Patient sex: F
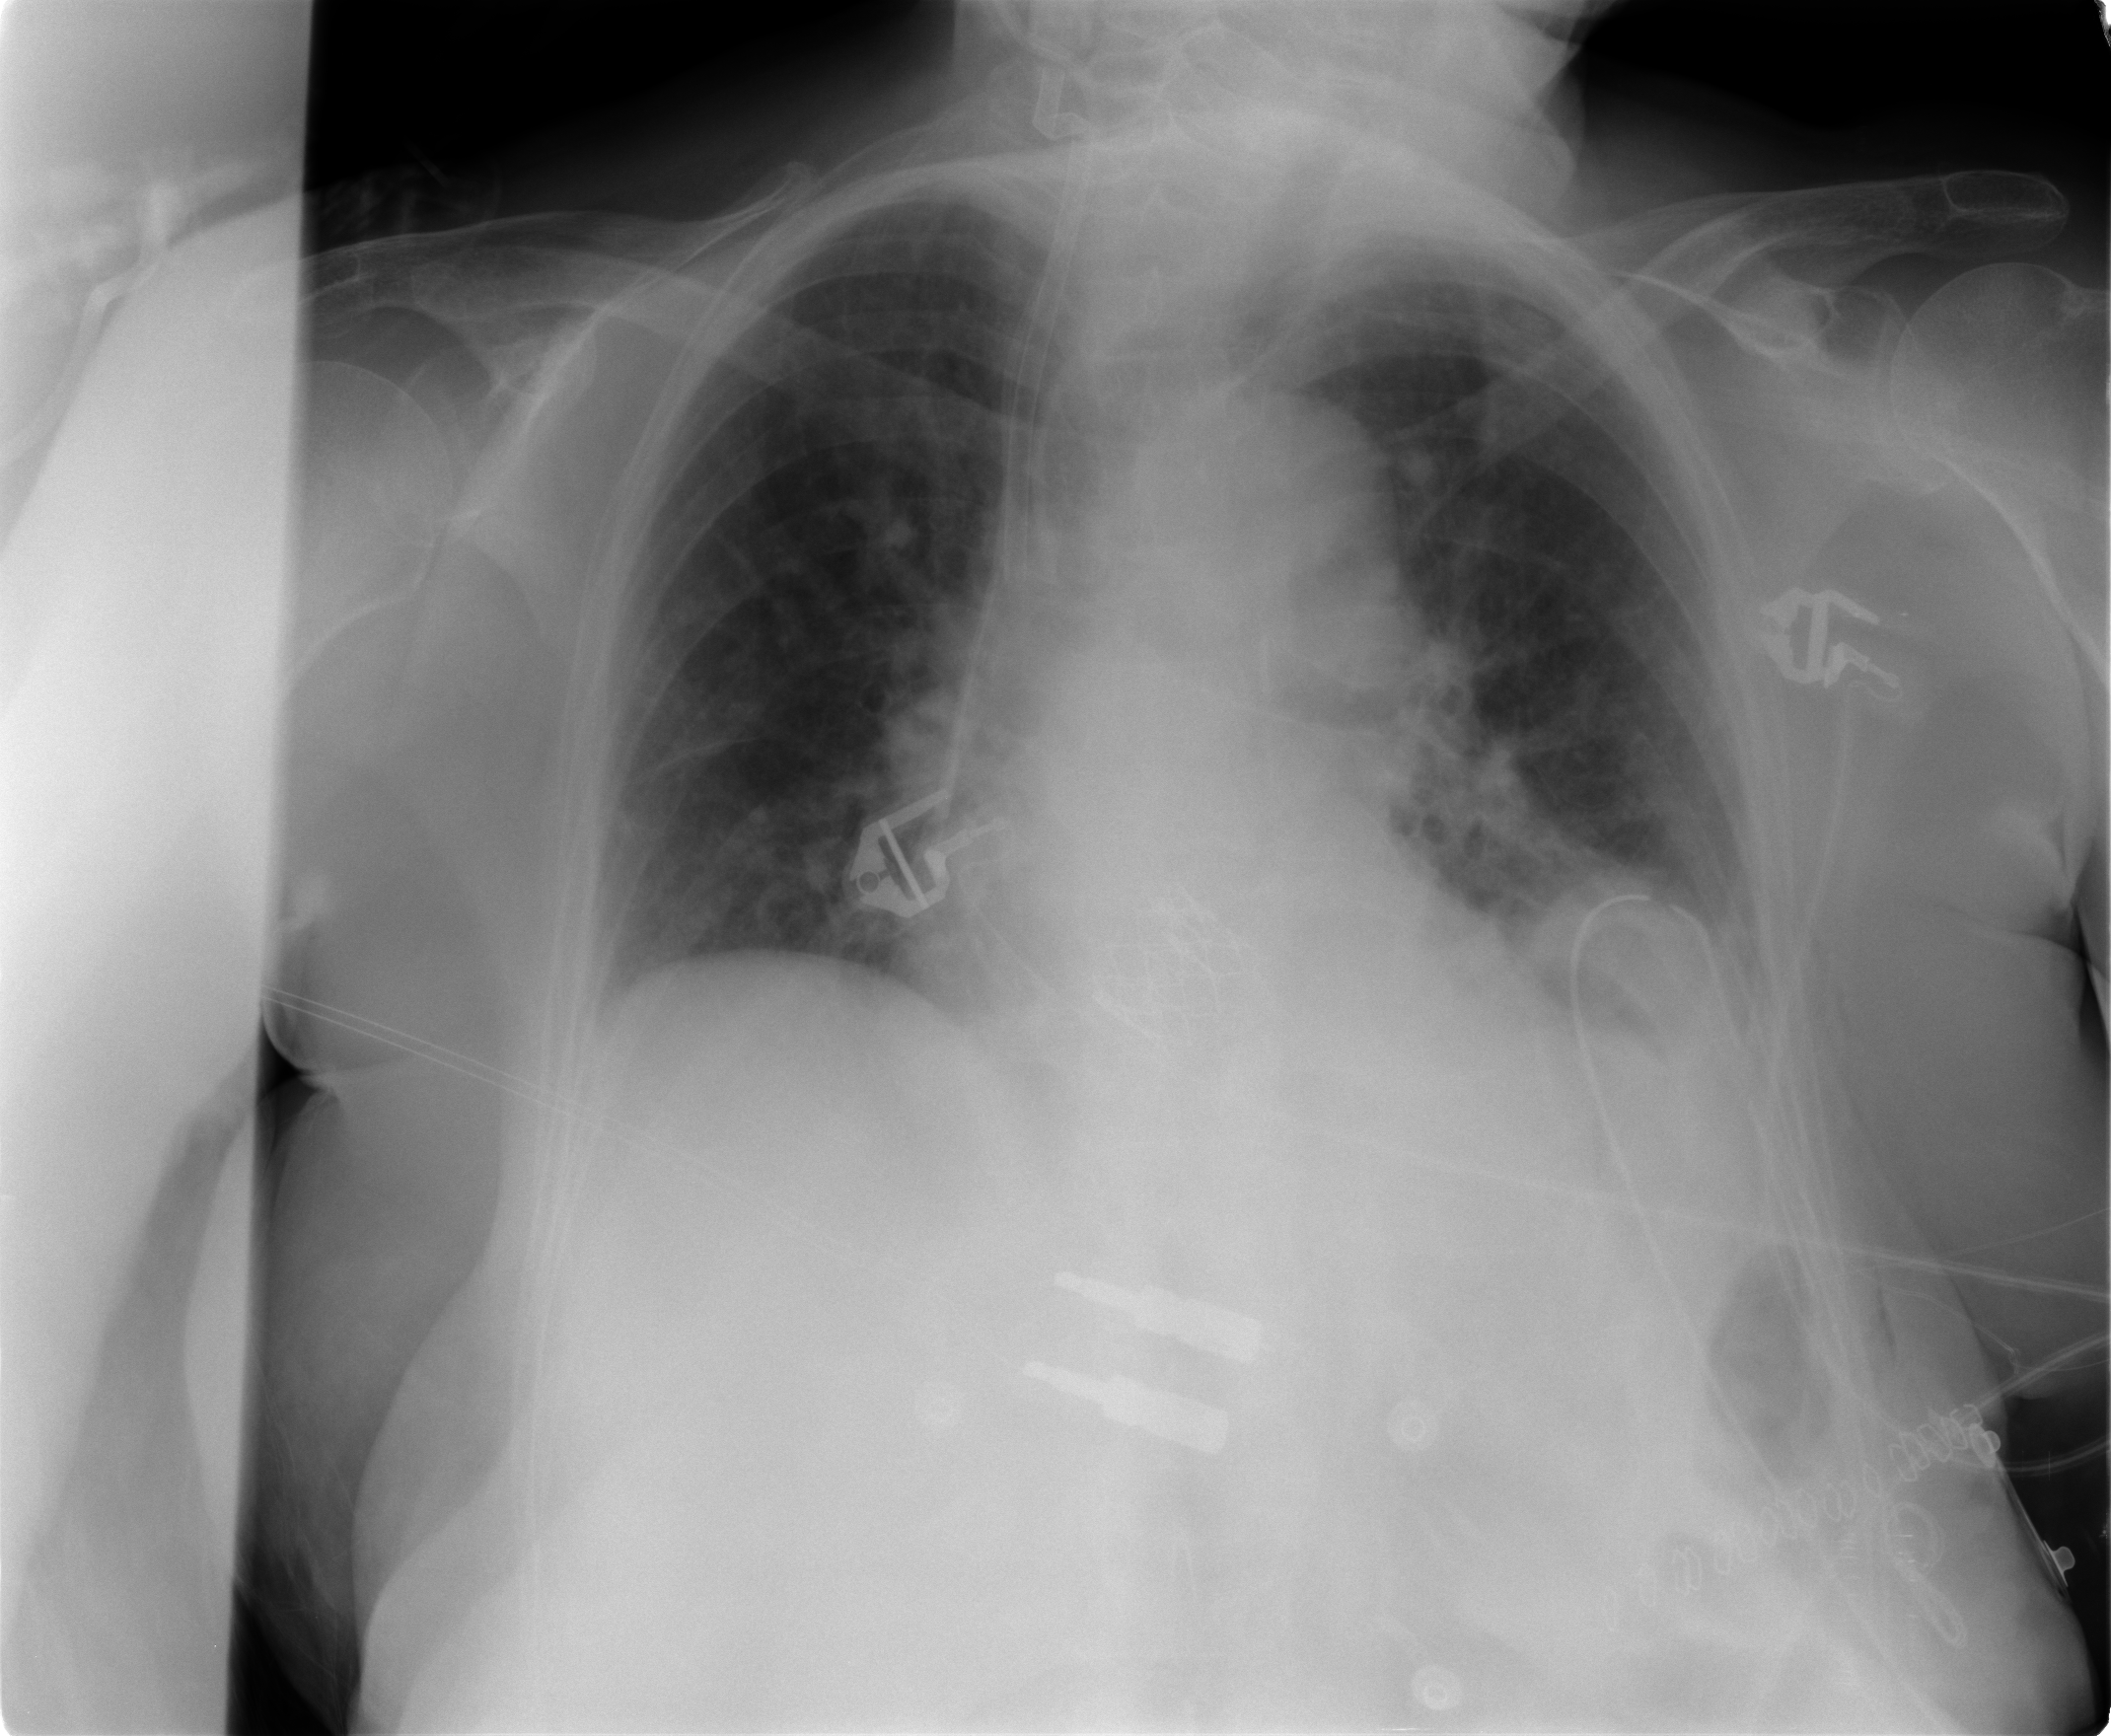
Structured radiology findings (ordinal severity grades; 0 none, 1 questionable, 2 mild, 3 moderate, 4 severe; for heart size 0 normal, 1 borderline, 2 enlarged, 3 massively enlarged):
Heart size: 0
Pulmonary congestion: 1
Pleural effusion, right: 1
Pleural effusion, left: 2
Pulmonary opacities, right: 0
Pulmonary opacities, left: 0
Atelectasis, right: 1
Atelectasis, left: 2